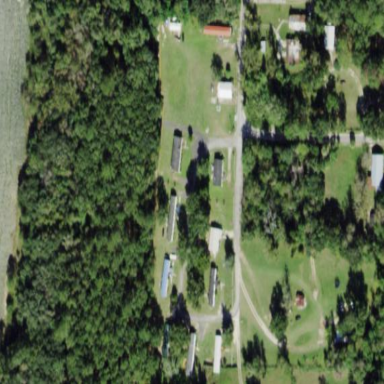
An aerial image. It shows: Residential area known as trailer park.